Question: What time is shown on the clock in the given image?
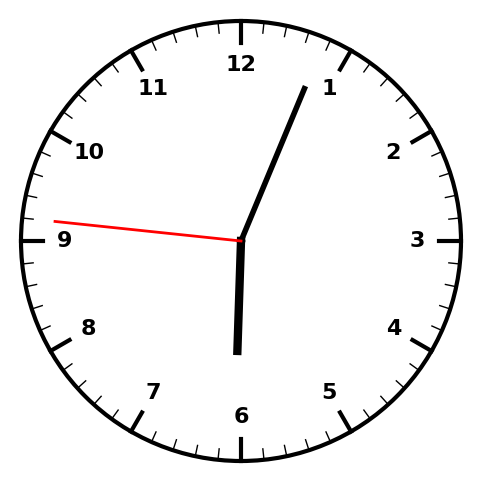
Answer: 06:03:46